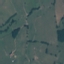
Land use / land cover: Pasture